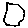
Label: hexagon